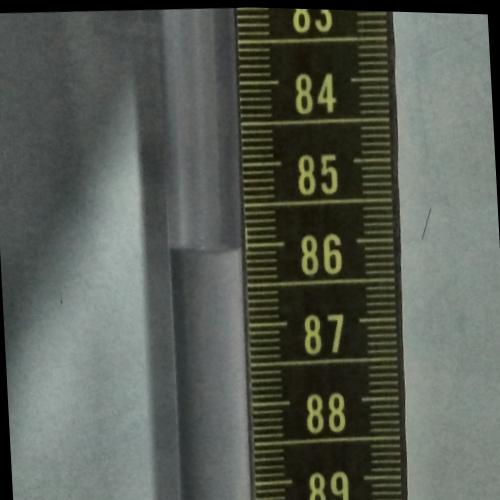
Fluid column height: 86.1 cm